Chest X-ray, AP view. Patient: 55 years old, sex M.
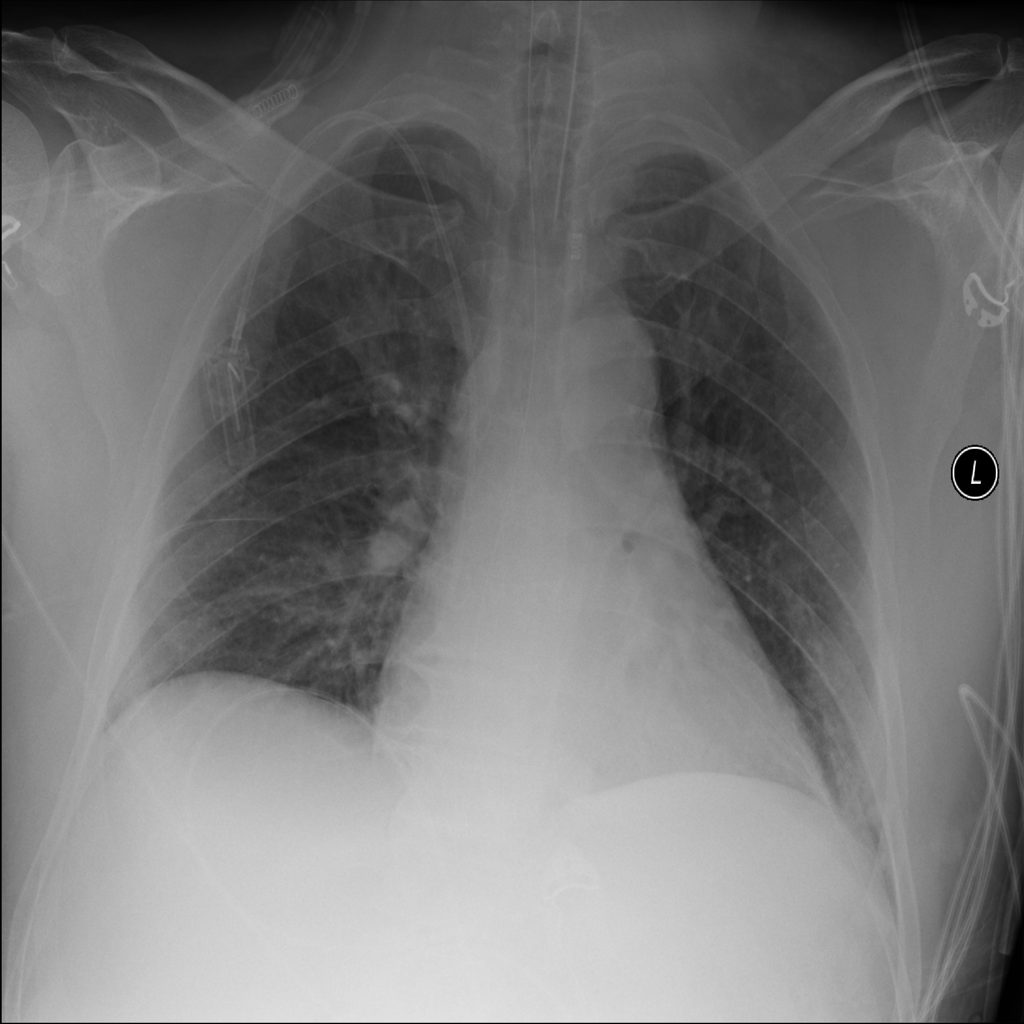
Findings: Atelectasis